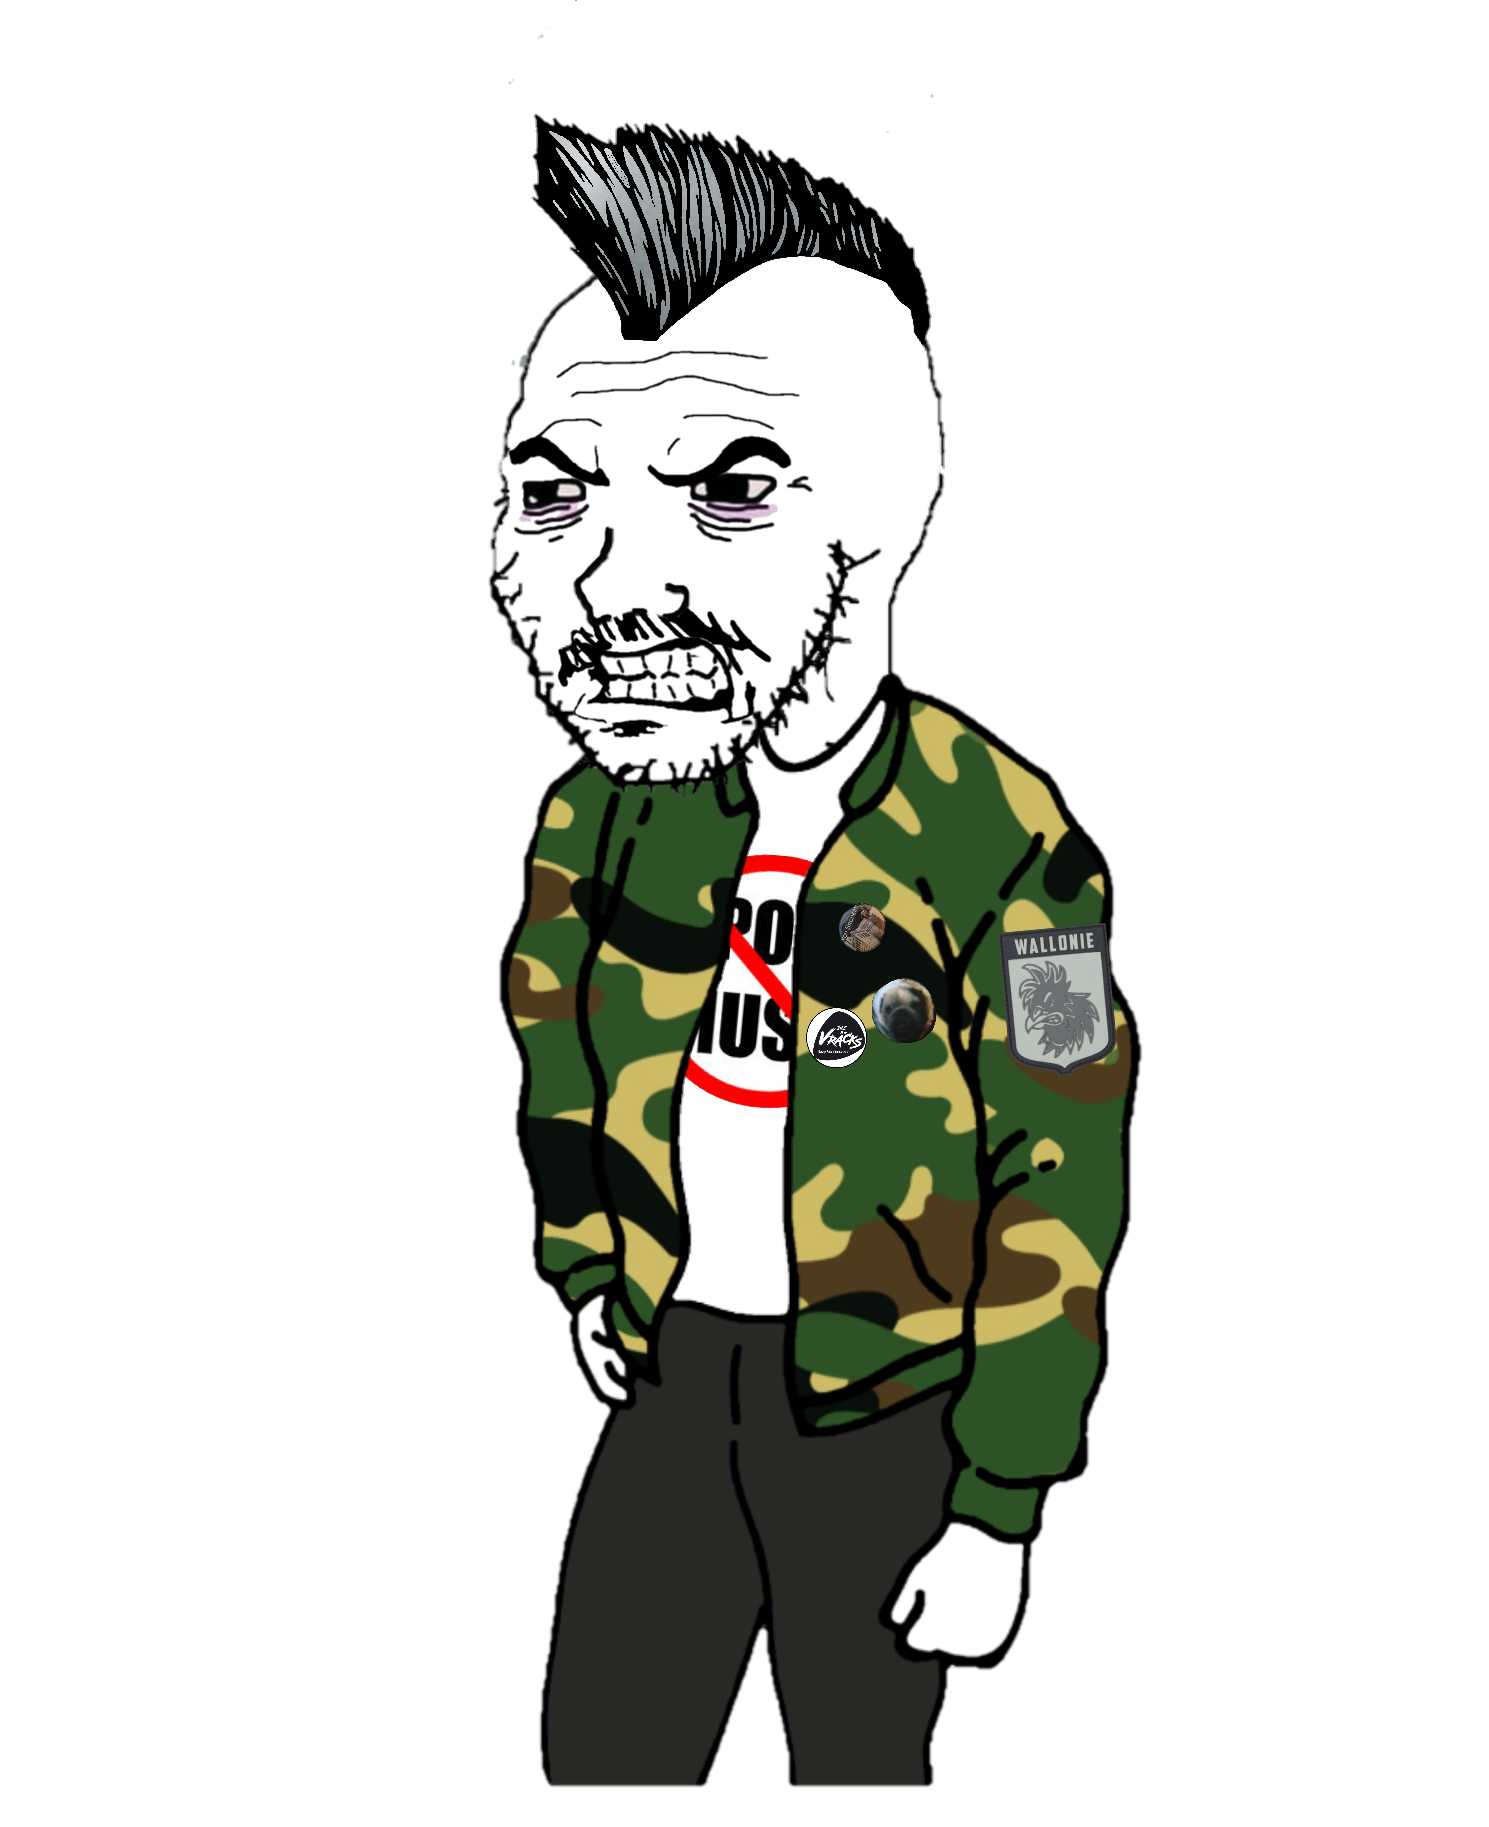
Label: 5_Rage